Question: I've encountered a strange anomaly while learning/tinkering with asp.net.
I'm trying to show a partial view like this:
'''
@Html.Partial("_PartialView", new { Action = "Foo" })
'''
When I'm trying to access Action with
'''
// Throws Microsoft.Csharp.RuntimeBinder.RuntimeBinderException
string throwsException = Model.Action;
'''
a RuntimeBinderExceptionis with the message
> 'object' does not contain a definition for 'Action'
is thrown.
The strange thing is that this line works fine:
'''
// This line works fine
string works = ((Type)Model.GetType()).GetProperty("Action").GetValue(Model);
'''
This behavior puzzles me quite a bit and I'd rather avoid using this workaround. Also I don't think the problem is <URL> because the MVC template for ASP.NET Project in VS2013 does this successfully:

So what happened here?
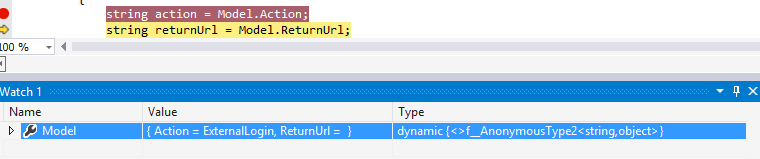
Answer: > So what happened here?
Your partial view is weakly typed. You do not have a '@model' definition for it. So by default it is 'object' which obviously doesn't have an 'Action' property.
The correct way to solve this is to define a view model:
'''
public class MyViewModel
{
public string Action { get; set; }
}
'''
that your partial view will be strongly typed to:
'''
@model MyViewModel
@{
string throwsException = Model.Action;
}
'''
and which will be passed by the main view:
'''
@Html.Partial("_PartialView", new MyViewModel { Action = "Foo" })
'''
Another possibility (which personally I don't like as it relies on runtime binding) is to use a dynamic model in the partial view:
'''
@model dynamic
@{
string throwsException = Model.Action;
}
'''
and then you will be able to pass an anonymous object when calling it:
'''
@Html.Partial("_PartialView", new { Action = "Foo" })
'''